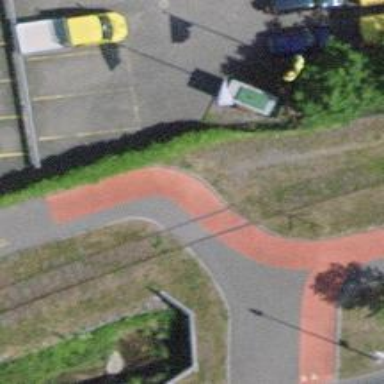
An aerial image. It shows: Abandoned railway spur with one track.